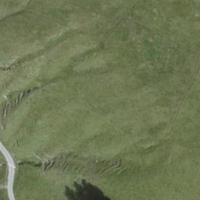
EUNIS habitat code: 25
Species observed at this site:
Turdus philomelos
Lophophanes cristatus
Troglodytes troglodytes
Anthus spinoletta
Dendrocopos major
Pyrrhula pyrrhula
Turdus viscivorus
Fringilla coelebs
Prunella collaris
Strix aluco
Turdus merula
Erithacus rubecula
Aquila chrysaetos
Dryocopus martius
Pica pica
Regulus regulus
Falco tinnunculus
Picus viridis
Corvus corax
Periparus ater